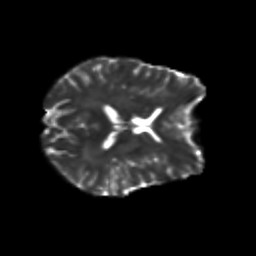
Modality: T2w
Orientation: axial
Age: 25
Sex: female
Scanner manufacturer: siemens
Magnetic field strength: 3 T
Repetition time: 3.5 s
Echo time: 0.125 s